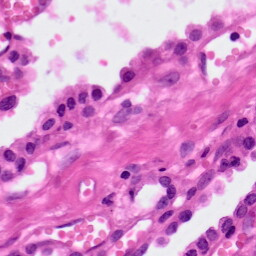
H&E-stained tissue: Lung